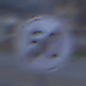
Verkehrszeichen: EndeGeschwindigkeit50
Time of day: SunriseSunset
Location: Outdoor (Urban)
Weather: Overcast
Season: NotSpecified
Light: Natural